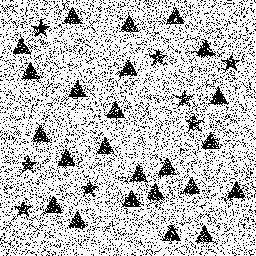
Squares: 0
Triangles: 24
Stars: 8
Total shapes: 32